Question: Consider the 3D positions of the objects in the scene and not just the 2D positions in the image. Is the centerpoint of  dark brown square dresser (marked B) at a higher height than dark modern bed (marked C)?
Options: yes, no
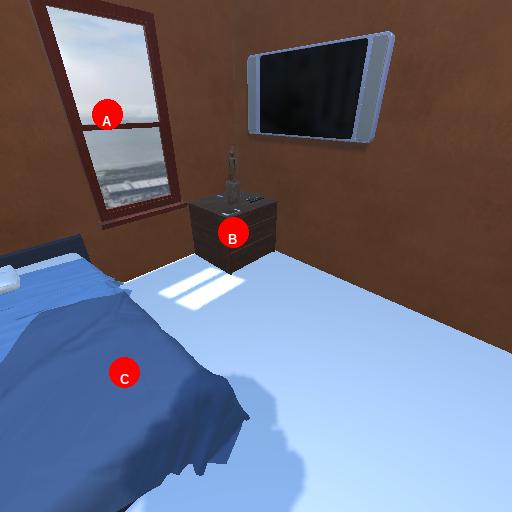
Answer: yes